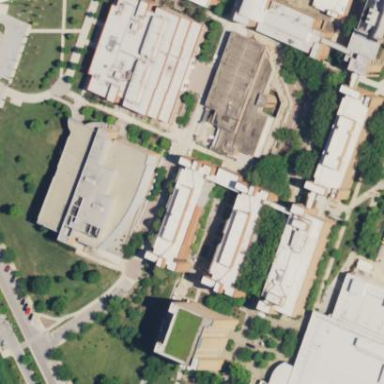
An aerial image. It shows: Flat-roofed university building.